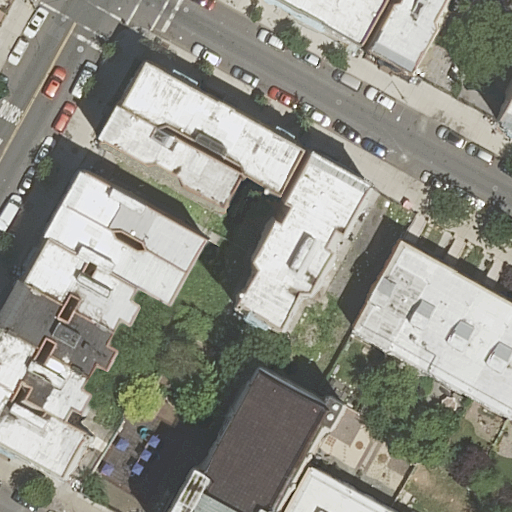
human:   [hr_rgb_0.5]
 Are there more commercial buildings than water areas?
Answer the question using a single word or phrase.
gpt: no

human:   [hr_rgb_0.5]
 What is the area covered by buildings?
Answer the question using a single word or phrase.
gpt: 3585m2

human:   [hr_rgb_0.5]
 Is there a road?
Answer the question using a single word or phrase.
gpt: yes

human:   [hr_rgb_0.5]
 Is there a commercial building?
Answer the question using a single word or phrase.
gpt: no

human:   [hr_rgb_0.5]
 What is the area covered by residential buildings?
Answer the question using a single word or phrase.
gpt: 3585m2

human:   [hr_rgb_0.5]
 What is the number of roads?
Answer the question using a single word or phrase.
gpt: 2

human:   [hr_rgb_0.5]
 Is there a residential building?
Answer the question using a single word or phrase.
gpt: yes

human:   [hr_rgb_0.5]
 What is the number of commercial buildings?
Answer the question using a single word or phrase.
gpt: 0

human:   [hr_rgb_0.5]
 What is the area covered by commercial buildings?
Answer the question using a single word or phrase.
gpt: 0m2

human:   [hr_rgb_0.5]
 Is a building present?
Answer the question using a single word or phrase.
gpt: yes

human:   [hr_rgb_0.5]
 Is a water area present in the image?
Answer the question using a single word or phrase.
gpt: no

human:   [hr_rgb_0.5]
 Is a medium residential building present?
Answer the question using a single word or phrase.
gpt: yes

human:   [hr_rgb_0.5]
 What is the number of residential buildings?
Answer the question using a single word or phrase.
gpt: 19

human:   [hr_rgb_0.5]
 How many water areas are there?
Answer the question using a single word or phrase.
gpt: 0

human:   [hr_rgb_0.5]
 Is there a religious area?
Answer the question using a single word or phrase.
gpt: no

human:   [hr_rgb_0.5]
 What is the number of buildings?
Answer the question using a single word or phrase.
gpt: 19

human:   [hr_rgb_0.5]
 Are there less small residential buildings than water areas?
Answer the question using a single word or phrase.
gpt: no

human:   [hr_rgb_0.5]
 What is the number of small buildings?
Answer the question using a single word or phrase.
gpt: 3

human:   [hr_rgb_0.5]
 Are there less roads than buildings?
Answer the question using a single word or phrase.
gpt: yes

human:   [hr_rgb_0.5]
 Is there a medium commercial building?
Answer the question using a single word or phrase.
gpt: no

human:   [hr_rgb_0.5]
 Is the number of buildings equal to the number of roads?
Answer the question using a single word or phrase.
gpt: no

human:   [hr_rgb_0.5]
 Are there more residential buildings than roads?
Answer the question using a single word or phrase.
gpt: yes

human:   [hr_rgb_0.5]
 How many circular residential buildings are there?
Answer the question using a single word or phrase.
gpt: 0

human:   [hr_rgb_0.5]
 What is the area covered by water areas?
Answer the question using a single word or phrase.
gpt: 0m2

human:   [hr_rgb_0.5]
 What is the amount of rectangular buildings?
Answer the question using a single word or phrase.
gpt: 8

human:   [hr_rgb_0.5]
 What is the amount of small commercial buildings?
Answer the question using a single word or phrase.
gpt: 0

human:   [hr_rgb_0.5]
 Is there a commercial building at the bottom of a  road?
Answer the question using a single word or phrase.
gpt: no

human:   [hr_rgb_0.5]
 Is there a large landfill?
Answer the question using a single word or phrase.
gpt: no

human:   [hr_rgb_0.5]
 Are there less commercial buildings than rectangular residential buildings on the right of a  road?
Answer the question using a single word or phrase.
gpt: yes

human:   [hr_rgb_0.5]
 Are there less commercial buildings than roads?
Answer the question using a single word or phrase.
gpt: yes

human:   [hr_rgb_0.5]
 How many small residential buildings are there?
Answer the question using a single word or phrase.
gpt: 3

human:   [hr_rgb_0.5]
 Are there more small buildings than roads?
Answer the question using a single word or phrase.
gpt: yes

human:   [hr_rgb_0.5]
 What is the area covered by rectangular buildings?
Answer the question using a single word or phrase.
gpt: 876m2

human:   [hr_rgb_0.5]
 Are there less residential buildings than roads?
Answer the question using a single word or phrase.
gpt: no

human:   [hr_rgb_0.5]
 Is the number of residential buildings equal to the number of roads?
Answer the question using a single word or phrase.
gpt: no

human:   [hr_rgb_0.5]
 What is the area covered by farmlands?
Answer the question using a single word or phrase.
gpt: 0m2

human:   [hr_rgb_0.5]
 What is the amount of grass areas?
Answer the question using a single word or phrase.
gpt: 0

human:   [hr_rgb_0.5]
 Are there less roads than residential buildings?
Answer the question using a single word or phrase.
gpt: yes

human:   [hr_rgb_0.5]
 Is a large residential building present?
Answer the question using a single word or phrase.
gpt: no

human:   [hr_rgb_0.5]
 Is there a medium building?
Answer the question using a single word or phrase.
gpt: yes

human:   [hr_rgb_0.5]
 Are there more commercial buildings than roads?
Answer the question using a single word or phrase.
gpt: no

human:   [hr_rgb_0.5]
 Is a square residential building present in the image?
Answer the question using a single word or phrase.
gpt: no

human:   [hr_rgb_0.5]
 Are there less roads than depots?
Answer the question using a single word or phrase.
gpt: no

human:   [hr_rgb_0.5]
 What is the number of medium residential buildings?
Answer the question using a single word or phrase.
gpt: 16

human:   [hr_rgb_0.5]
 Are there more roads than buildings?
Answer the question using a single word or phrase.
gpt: no

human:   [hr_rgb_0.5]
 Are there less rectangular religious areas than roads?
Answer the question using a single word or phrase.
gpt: yes

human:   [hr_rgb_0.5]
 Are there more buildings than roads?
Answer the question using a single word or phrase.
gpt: yes

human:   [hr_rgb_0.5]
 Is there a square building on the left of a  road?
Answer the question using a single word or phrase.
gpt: no

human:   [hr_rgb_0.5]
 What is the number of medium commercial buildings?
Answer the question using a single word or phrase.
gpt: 0

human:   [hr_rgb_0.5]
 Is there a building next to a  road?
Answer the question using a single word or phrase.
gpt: yes

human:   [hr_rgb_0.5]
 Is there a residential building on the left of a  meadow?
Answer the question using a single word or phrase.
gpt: no

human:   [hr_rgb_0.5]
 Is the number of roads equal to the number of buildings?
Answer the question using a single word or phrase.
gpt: no

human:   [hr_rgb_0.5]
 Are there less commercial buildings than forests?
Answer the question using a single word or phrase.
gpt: no

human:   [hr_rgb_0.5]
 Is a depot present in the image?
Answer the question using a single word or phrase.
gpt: no

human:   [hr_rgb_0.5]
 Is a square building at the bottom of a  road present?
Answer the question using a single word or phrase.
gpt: no

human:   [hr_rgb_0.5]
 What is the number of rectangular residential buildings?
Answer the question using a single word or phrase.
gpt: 8

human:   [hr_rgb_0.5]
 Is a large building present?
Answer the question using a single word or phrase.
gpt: no

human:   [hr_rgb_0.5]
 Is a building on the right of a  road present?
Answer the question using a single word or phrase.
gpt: yes

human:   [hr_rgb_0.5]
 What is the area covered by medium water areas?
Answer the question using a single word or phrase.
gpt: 0m2

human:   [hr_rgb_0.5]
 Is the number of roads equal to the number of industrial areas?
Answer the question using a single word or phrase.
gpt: no

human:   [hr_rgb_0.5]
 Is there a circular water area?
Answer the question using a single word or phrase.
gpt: no

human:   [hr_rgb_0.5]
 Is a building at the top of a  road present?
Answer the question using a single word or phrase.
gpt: yes

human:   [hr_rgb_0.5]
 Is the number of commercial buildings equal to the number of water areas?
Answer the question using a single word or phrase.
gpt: yes

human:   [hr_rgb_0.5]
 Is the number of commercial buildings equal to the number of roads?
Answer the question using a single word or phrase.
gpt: no